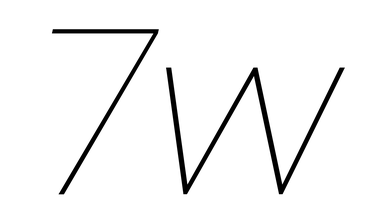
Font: Poppins-ThinItalic